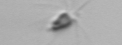
Label: Calciopappus